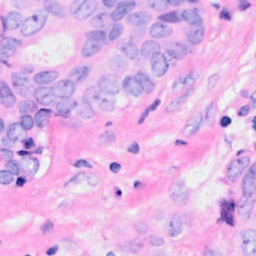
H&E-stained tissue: Breast